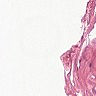
Metastatic tissue present: no